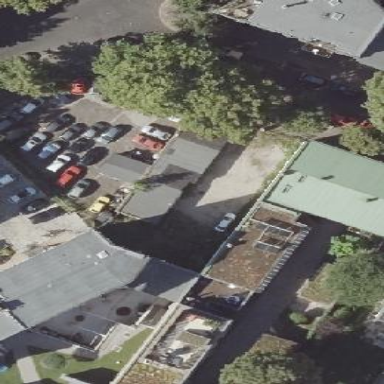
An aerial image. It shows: Group of garages.